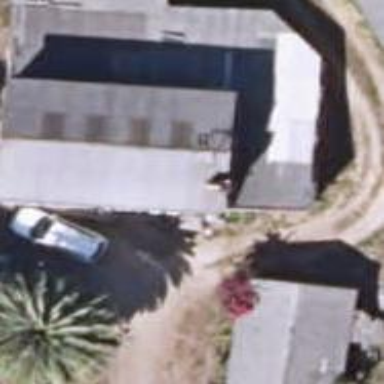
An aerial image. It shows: Simple house.